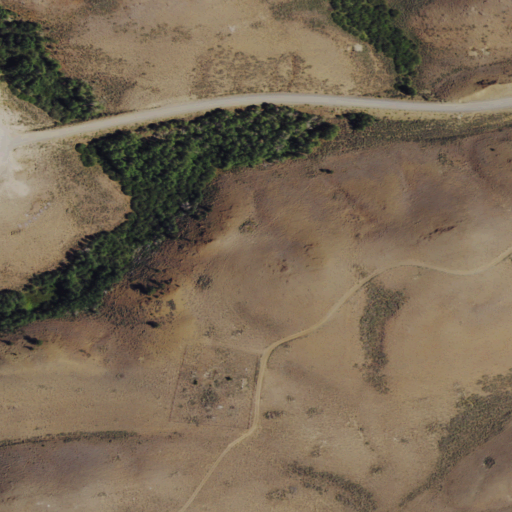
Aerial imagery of valley in Wyoming named Basket Gulch containing shrub, mixed forest, and evergreen forest